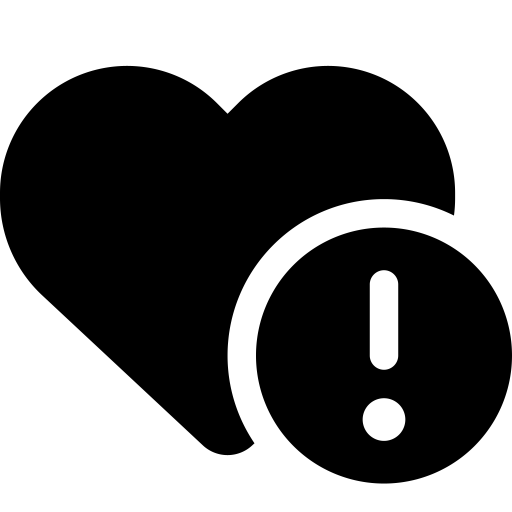
Tags: icon, FontAwesome, fa-icon, solid, heart, circle, exclamation